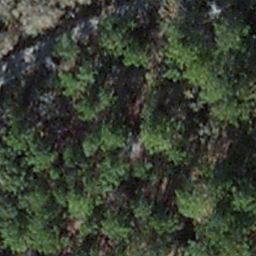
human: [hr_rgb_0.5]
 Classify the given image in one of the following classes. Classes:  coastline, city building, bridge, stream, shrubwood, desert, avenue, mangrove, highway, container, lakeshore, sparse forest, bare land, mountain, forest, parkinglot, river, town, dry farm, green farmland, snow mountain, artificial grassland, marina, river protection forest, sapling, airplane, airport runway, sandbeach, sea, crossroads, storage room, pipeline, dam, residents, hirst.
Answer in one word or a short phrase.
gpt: sapling